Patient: sex M, age 54
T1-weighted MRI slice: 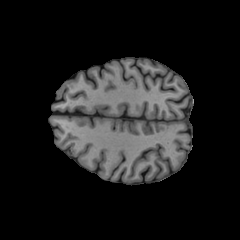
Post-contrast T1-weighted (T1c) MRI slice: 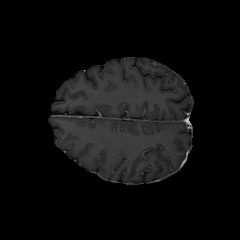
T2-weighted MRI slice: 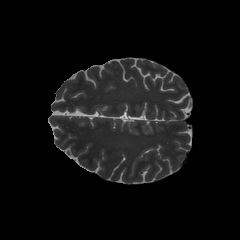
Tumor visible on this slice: no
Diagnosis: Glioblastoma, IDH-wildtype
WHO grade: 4